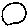
Label: circle